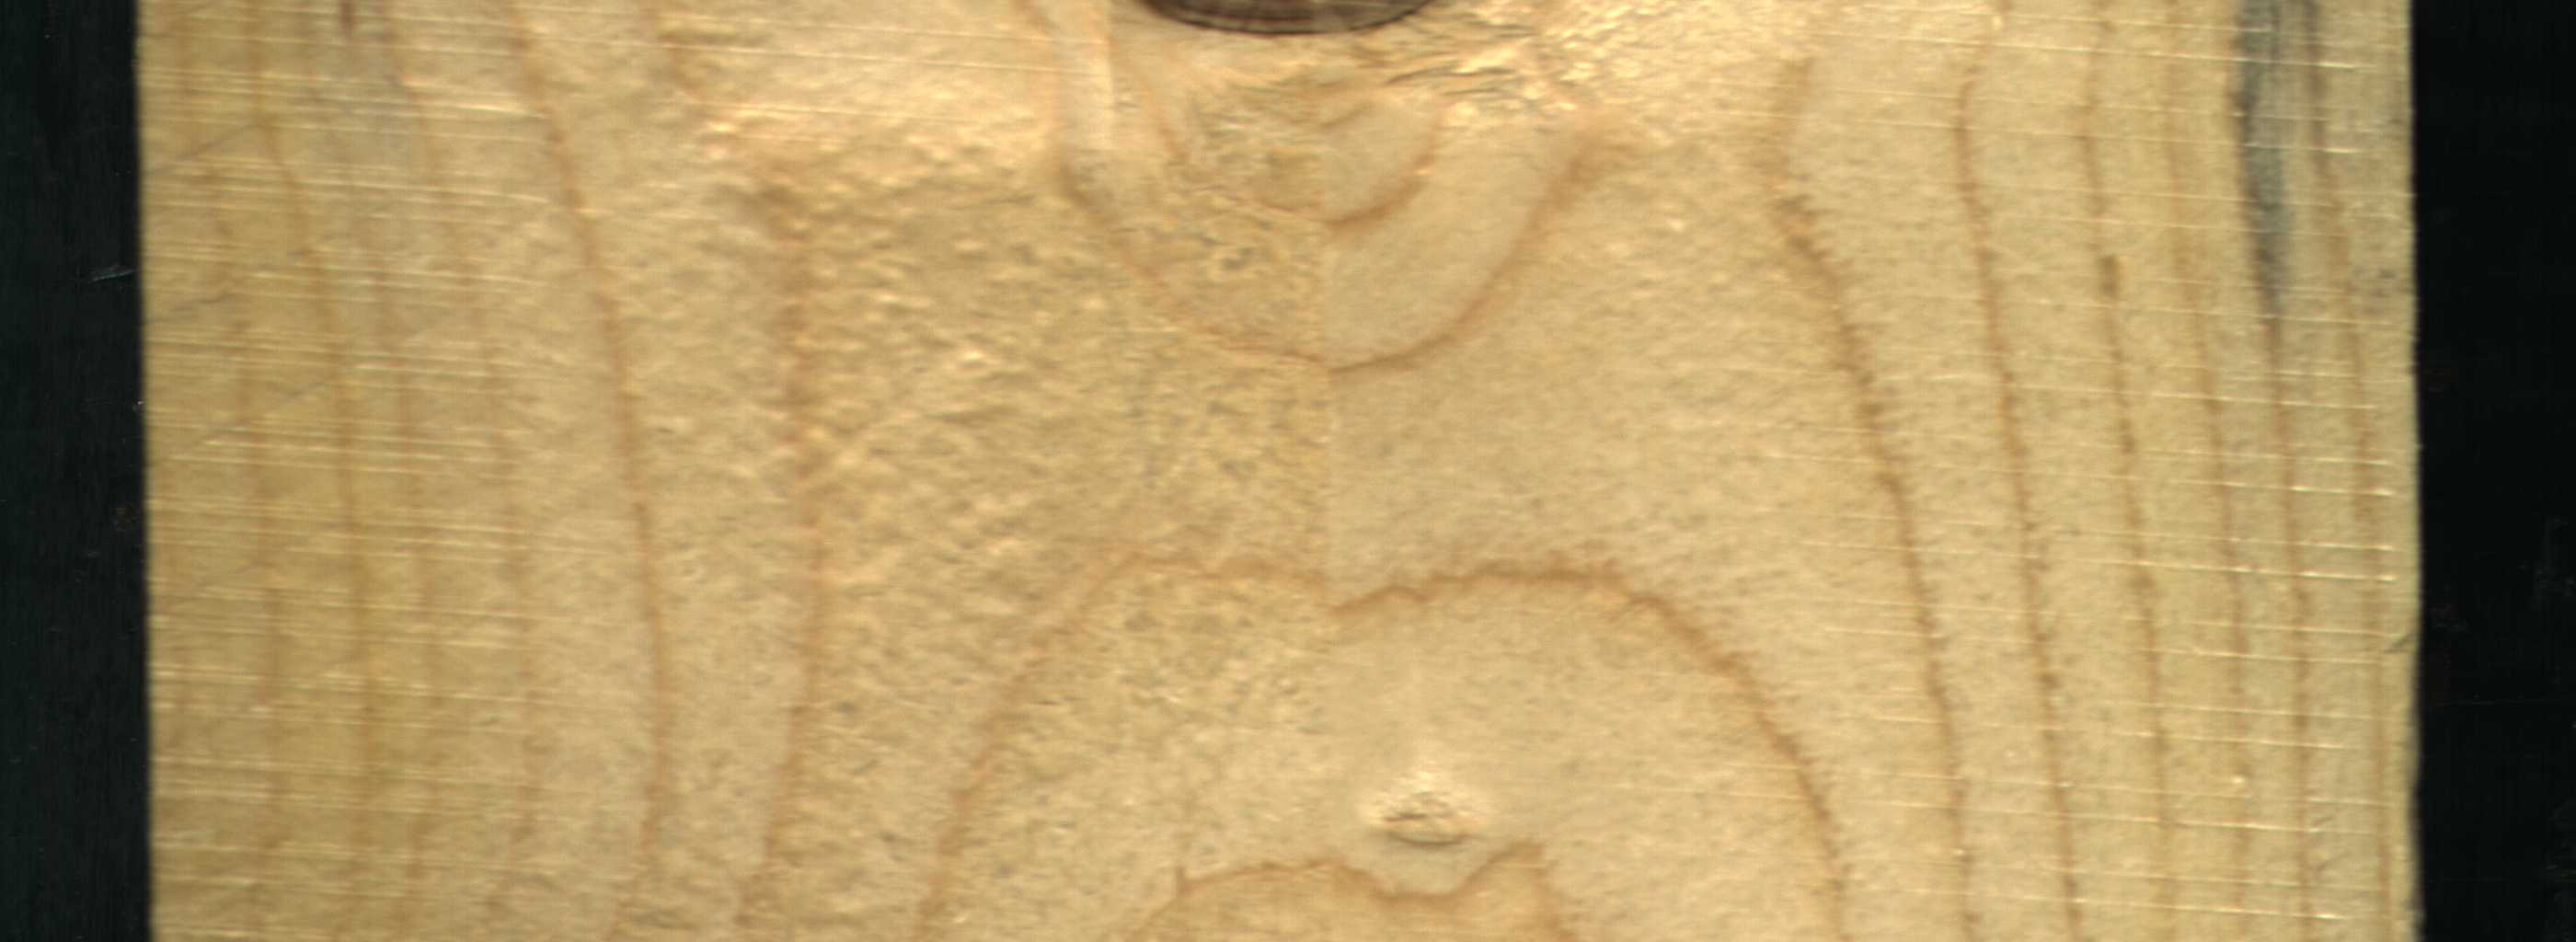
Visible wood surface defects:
Blue_Stain
Dead_Knot